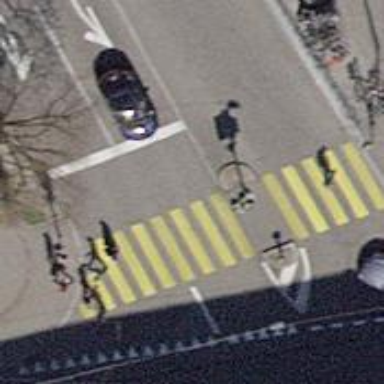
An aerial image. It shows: Road crossing with traffic signals and central island.